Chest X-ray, AP view. Patient: 49 years old, sex F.
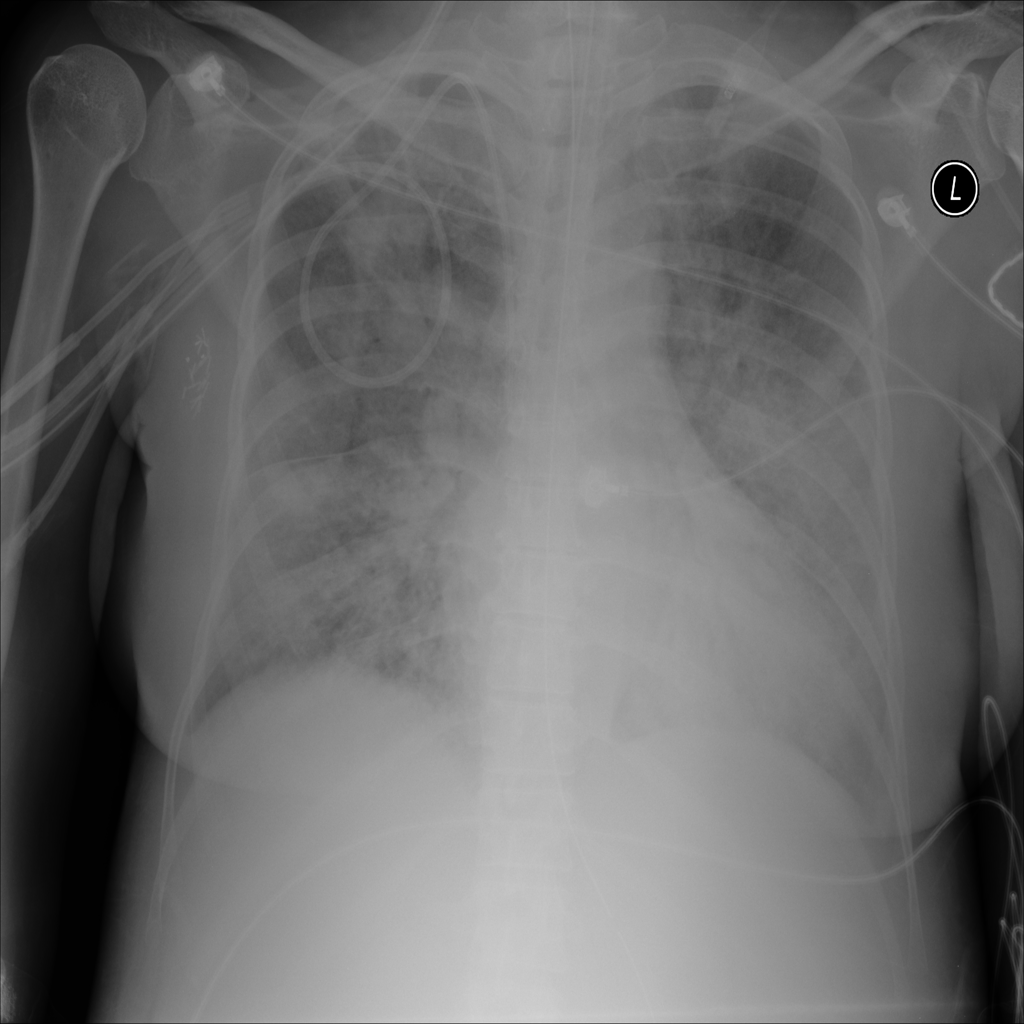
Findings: Infiltration